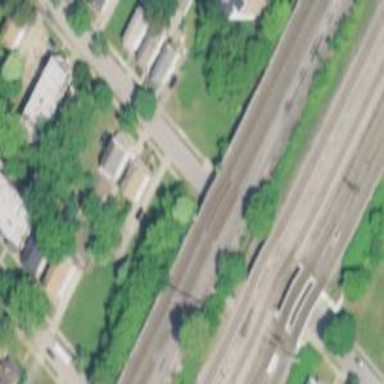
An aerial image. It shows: Railway tracks on embankment.